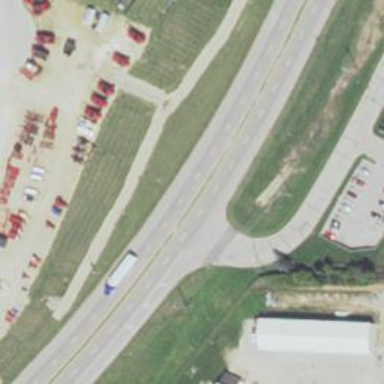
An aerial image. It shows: This image shows trunk highway that functions as expressway.